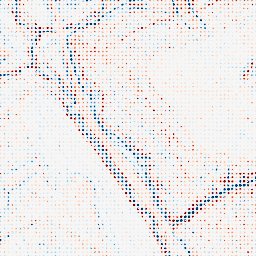
Category: edge_preserving
Decomposition family: bilateral
Decomposition parameters: d: 9
sigma_color: 75
sigma_space: 50
Upsampling method: sinc_blackman
Upsampling parameters: scale: 8
kernel_size: 4
Upsampling scale: 8